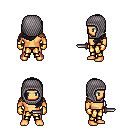
a pixel art fantasy rpg character, male body template, human, tanned skin, leather shoulder armor, gold greaves, raven left-swept hairstyle, chain hood, gold gloves, dagger, four views (front, back, left, right), 2x2 character sprite sheet, small pixel art, hard edges, no anti-aliasing